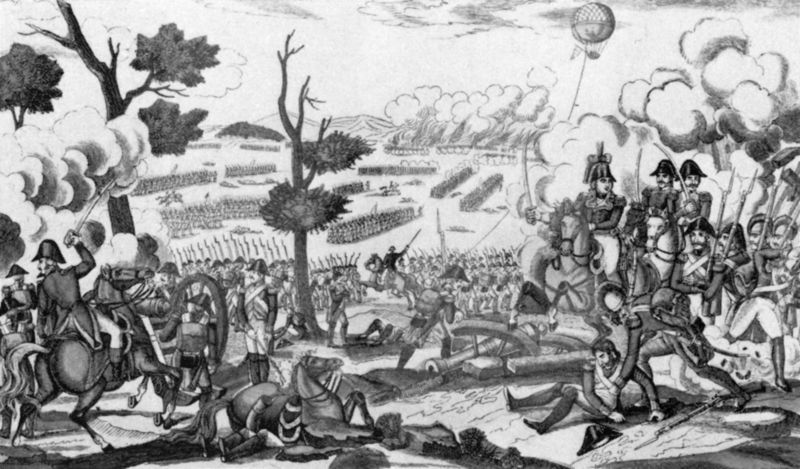
Titel: Schlacht von Fleurus am 26. Juni 1794
Institution: Paris, Musée de l’Air
Schlagwörter: baum, blätter, feuer, himmel, kampf, mann, weiß, wolken, bäume, menschen, äste, frankreich, grau, hut, männer, schwarz, zeichnung, mütze, tod, tot, feld, strauch, rauch, pferd, pferde, reiter, liegen, hosen, grafik, rad, franzosen, krieg, schlacht, soldaten, kanone, dürr, druck, schwert, säbel, uniform, waffen, napoleon, degen, helm, stiefel, heer, schimmel, gewehr, gewehre, kompanie, ballon, truppen, schlachtgetümmel, peferde, legionen, bajonet